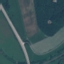
Land use / land cover class: Highway